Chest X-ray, AP view. Patient: 38 years old, sex F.
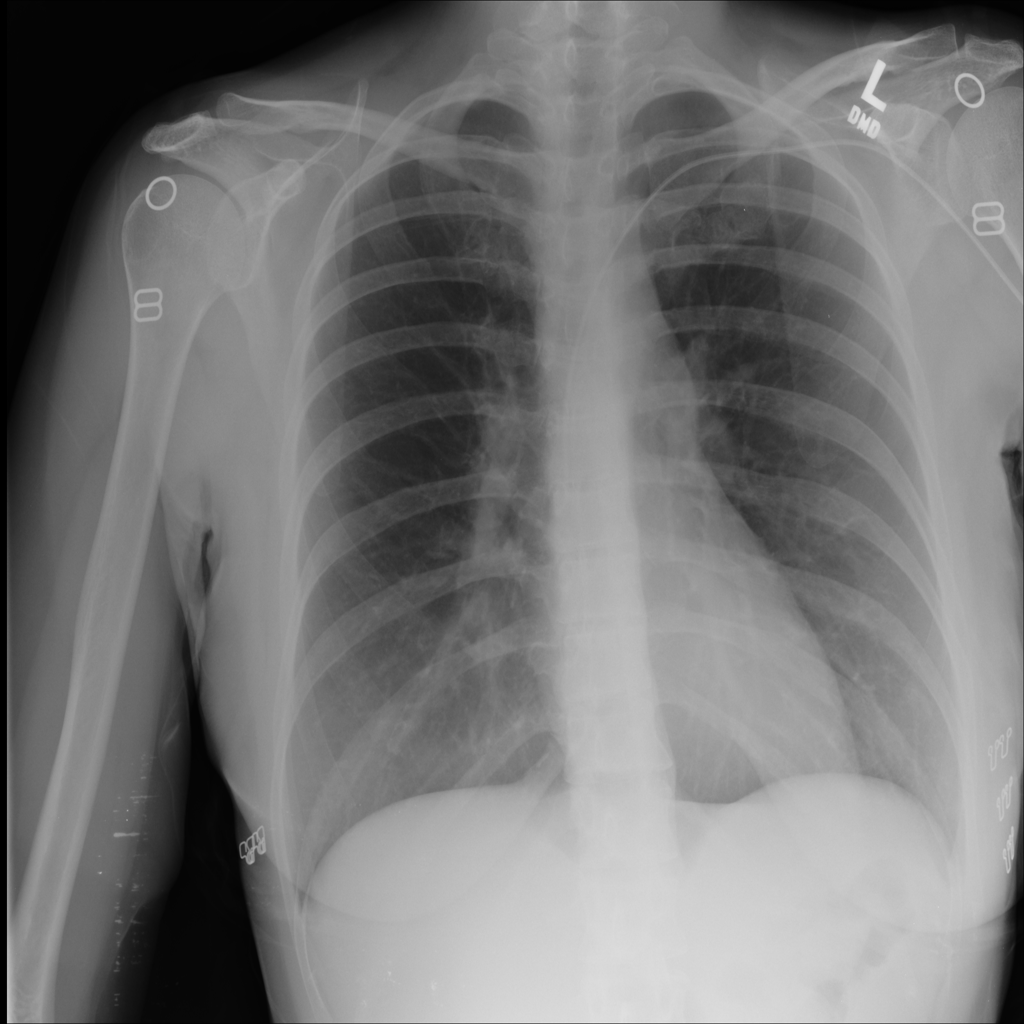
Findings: No Finding